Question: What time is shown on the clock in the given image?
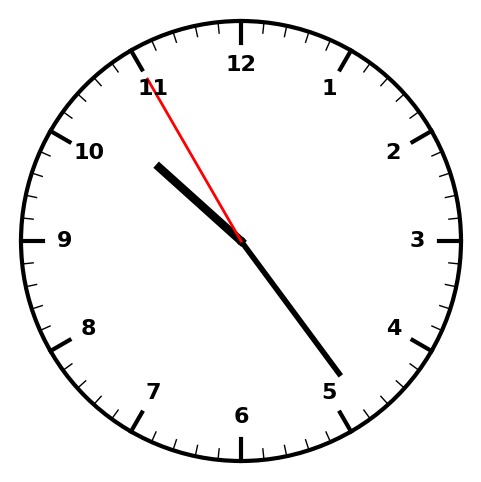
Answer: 10:23:55